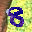
Label: 8